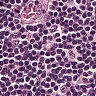
Metastatic tissue present: no